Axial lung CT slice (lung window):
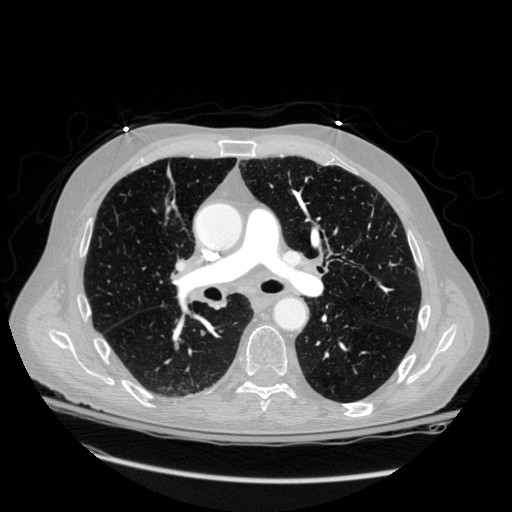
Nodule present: no